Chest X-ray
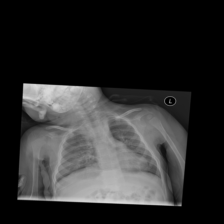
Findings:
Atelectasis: negative
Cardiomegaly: negative
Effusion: negative
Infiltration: negative
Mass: negative
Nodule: negative
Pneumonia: negative
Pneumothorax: negative
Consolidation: negative
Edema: negative
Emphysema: negative
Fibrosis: negative
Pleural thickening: negative
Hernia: negative